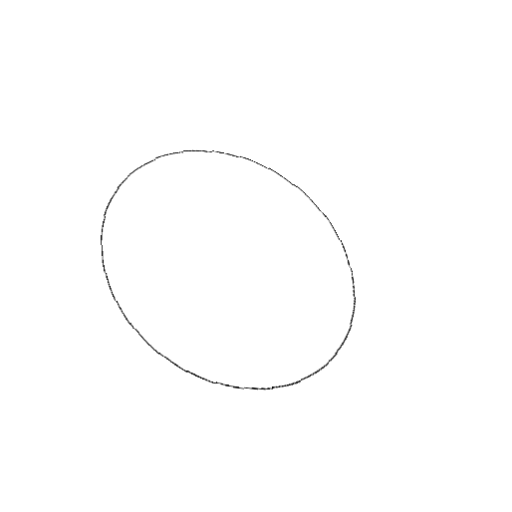
Crossing number: 0